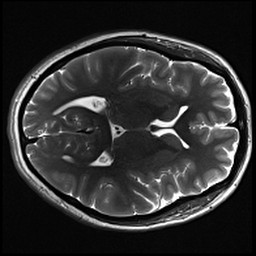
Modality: inplaneT2
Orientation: axial